高二 · 代数
17. 定义在 $R$ 上的函数 $f(x)=a x^{2}+x$.

(I) 当 $a>0$ 时, 求证: 对任意的 $x_{1}, x_{2} \in R$ 都有 $\frac{1}{2}\left[f\left(x_{1}\right)+f\left(x_{2}\right)\right] \geq f\left(\frac{x_{1}+x_{2}}{2}\right)$ 成立;

(II) 当 $x \in[0,2]$ 时, $|f(x)| \leq 1$ 恒成立, 求实数 $a$ 的取值范围;

(III) 若 $a=\frac{1}{4}$, 点 $p\left(m, n^{2}\right) \quad(m \in Z, n \in Z)$ 是函数 $y=f(x)$ 图象上的点, 求 $m, n$.
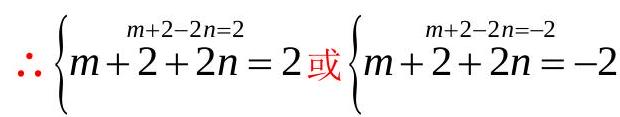
答案: ( I ) 详见解析 (II) $-\frac{3}{4} \leq a \leq-\frac{1}{4}$ (III) $m=n=0$ 或者 $m=-4, n=0$

解: (I ) 证明: $\because \frac{1}{2}\left[f\left(x_{1}\right)+f\left(x_{2}\right)\right]-f\left(\frac{x_{1}+x_{2}}{2}\right)$

$=\frac{1}{2}\left(a x_{1}^{2}+x_{1}+a x_{2}^{2}+x_{2}\right)-a\left(\frac{x_{1}+x_{2}}{2}\right)^{2}-\frac{x_{1}+x_{2}}{2}$

$=\frac{a\left(x_{1}-x_{2}\right)^{2}}{4}$,

$\because a>0, \therefore \frac{1}{2}\left[f\left(x_{1}\right)+f\left(x_{2}\right)\right]-f\left(\frac{x_{1}+x_{2}}{2}\right) \geq 0$,

$\therefore \frac{1}{2}\left[f\left(x_{1}\right)+f\left(x_{2}\right)\right] \geq f\left(\frac{x_{1}+x_{2}}{2}\right)$.

(II) 当 $x=0$ 时, $|f(x)| \leq 1$ 显然成立, 此时 $a \in R$;

当 $x \in(0,2]$ 时, $|f(x)| \leq 1 \Leftrightarrow-1 \leq a x^{2}+x \leq 1 \Leftrightarrow \frac{-1-x}{x^{2}} \leq a \leq \frac{1-x}{x^{2}}$

$\Leftrightarrow-\left(\frac{1}{x}\right)^{2}-\frac{1}{x} \leq a \leq=\left(\frac{1}{x}\right)^{2}-\frac{1}{x}$ 恒成立,

$\because x \in(0,2], \therefore-\left(\frac{1}{x}\right)^{2}-\frac{1}{x}$ 有最大值 $-\frac{3}{4}, \quad\left(\frac{1}{x}\right)^{2}-\frac{1}{x}$ 有最小值 $-\frac{1}{4}$,

$\therefore-\frac{3}{4} \leq a \leq-\frac{1}{4}$.

(III) $\because a=\frac{1}{4}, \therefore f(x)=\frac{1}{4} x^{2}+x$, ,

$\because P\left(m, n^{2}\right)$ 在函数 $f(x)$ 的图象上, $\therefore \frac{1}{4} m^{2}+m=n^{2}$,

变形得 $(m+2)^{2}-4 n^{2}=4$,

$\therefore(m+2-2 n)(m+2+2 n)=4$, 且 $m \in Z, n \in Z$,

$\because(m+2-2 n)+(m+2+2 n)=2 m+4$ 为偶数,

$\therefore m+2-2 n$ 与 $m+2+2 n$ 同为偶数,

解得: $\left\{\begin{array}{l}m=0 \\ n=0\end{array}\right.$ 或 $\left\{\begin{array}{l}m=-4 \\ n=0\end{array}\right.$

故答案为: $m=n=0$ 或者 $m=-4, n=0$

【点睛】

本题考查了不等式的证明、不等式恒成立转化为最值, 属难题.